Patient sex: M
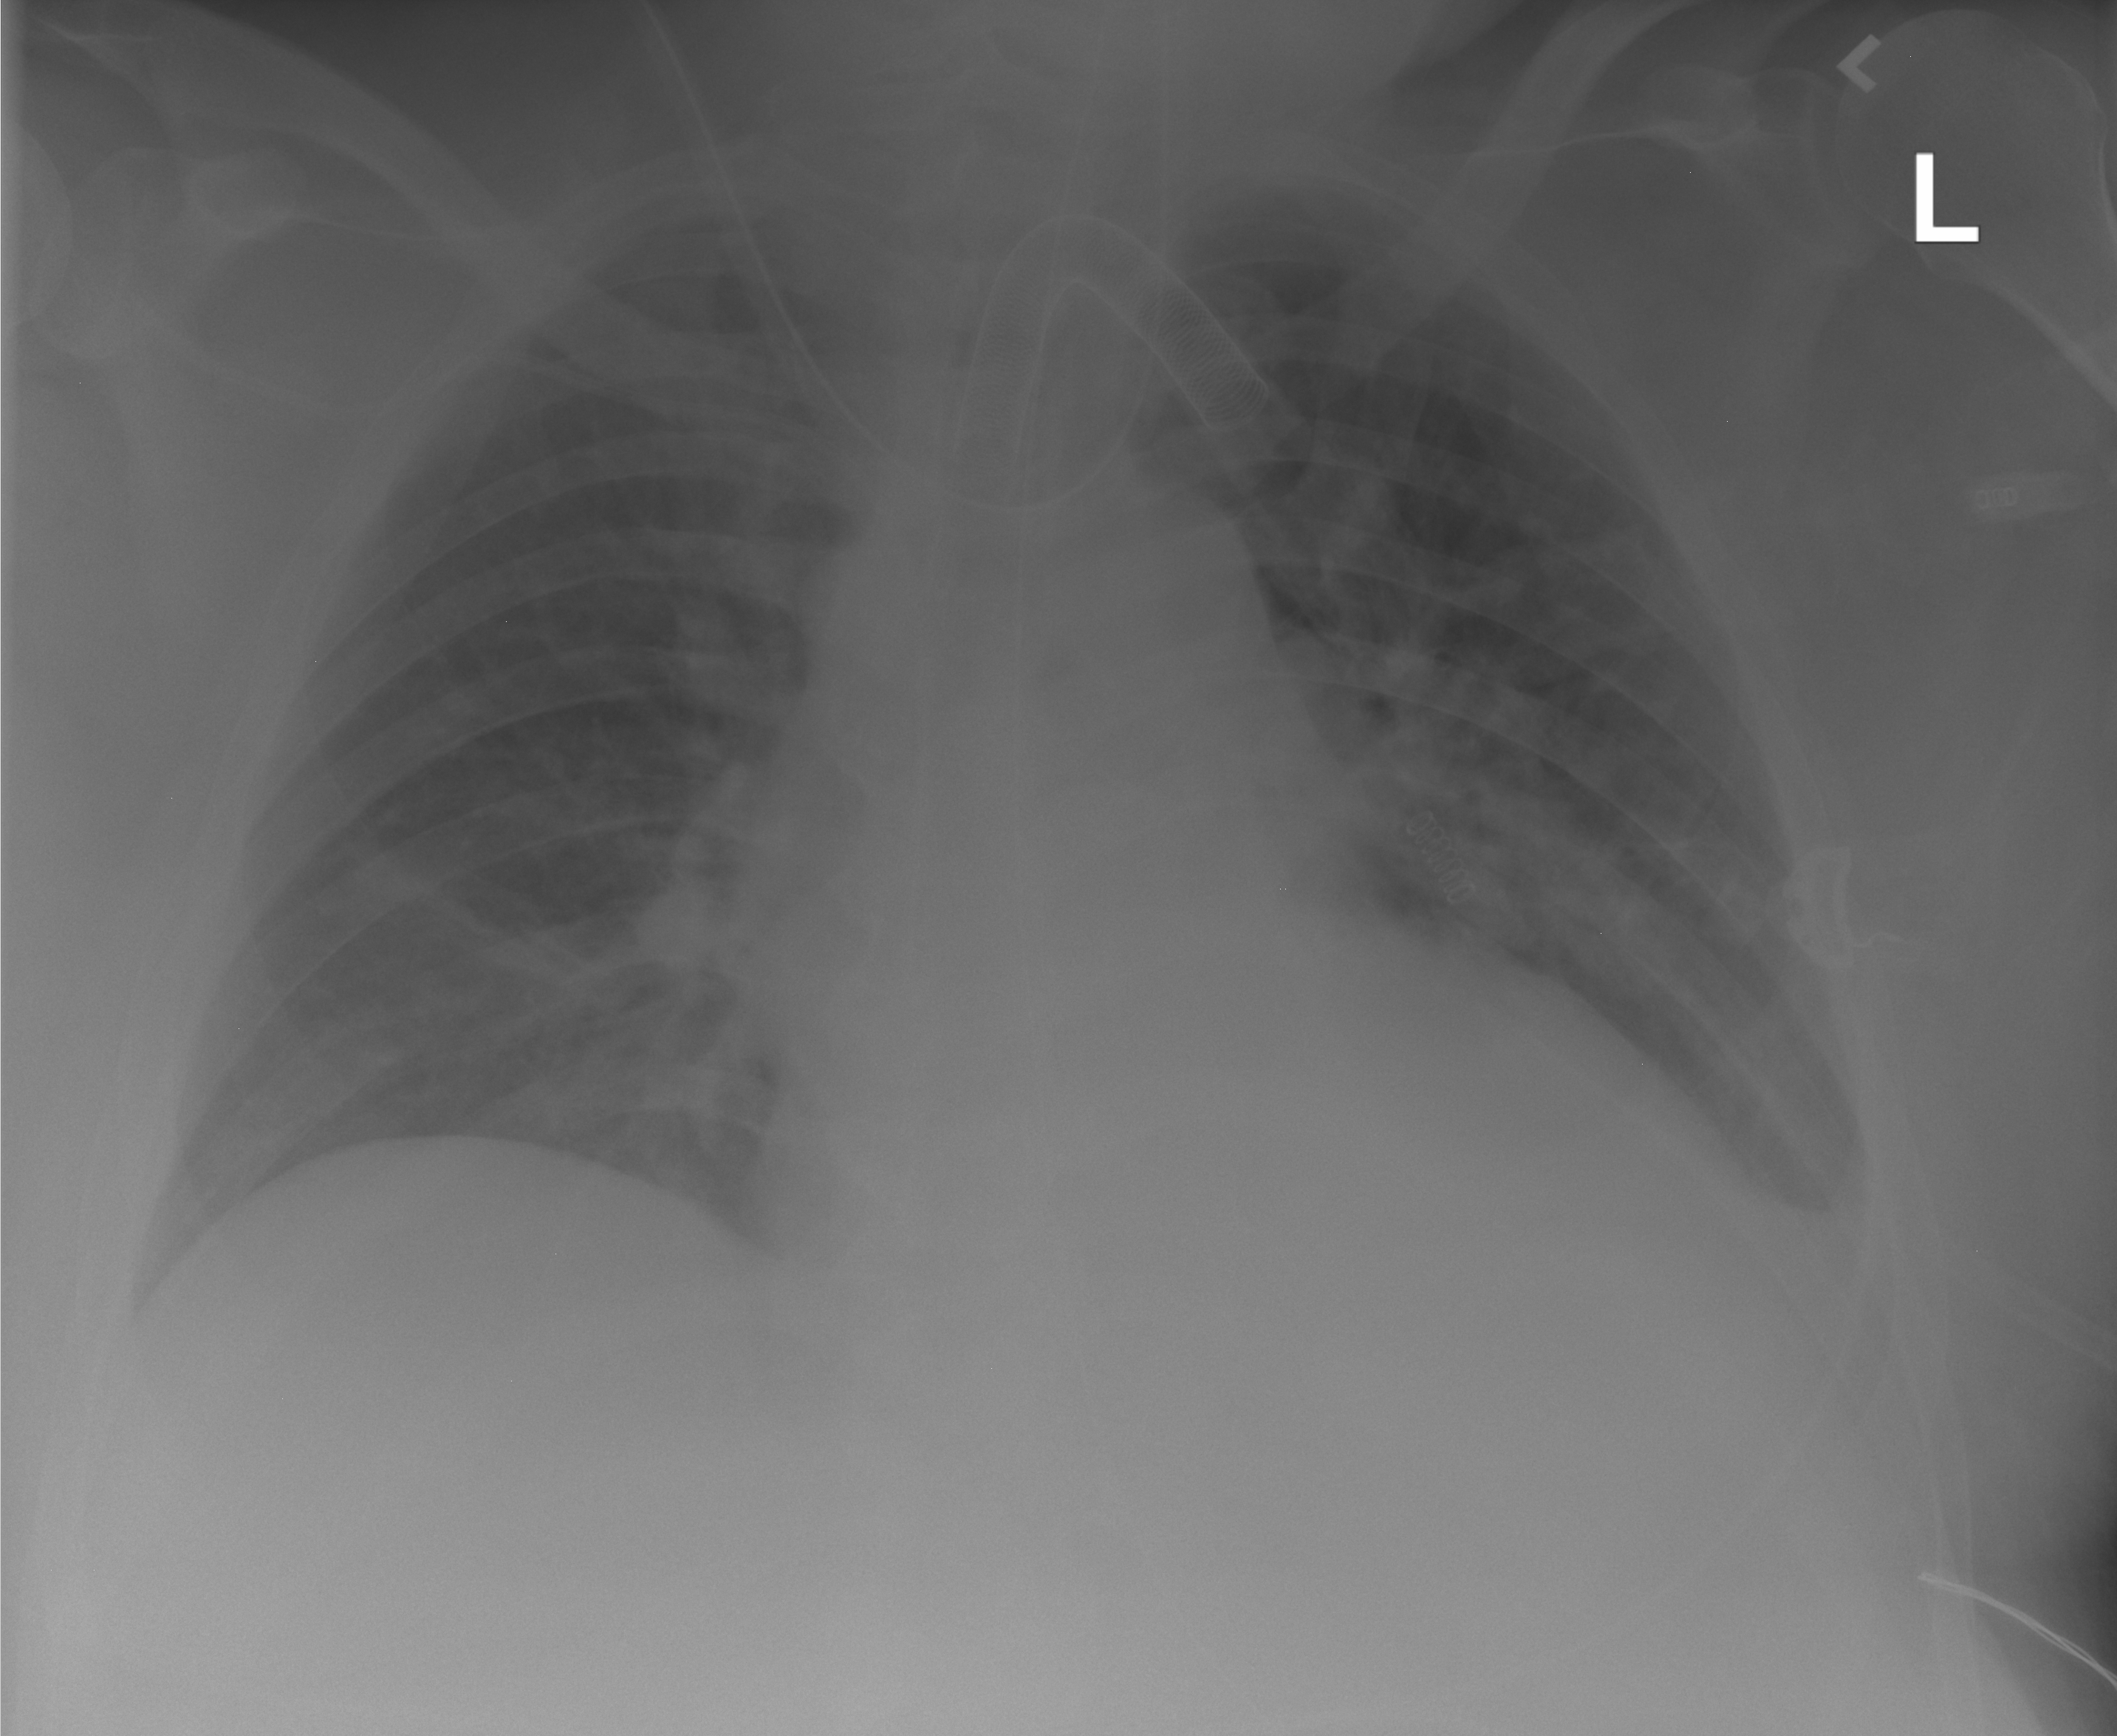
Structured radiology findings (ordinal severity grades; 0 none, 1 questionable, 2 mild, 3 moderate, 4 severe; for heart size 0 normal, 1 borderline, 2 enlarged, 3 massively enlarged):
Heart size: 2
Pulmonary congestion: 3
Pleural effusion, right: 0
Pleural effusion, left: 2
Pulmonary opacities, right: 2
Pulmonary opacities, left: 2
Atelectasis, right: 2
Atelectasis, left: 2